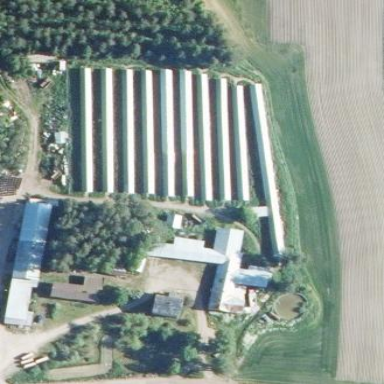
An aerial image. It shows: Farmyard area.